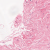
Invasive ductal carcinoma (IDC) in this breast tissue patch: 0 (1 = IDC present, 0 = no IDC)